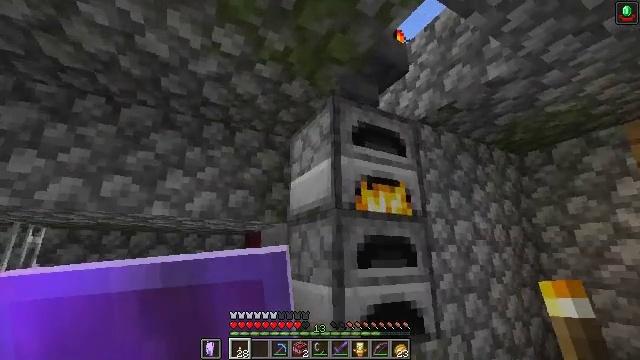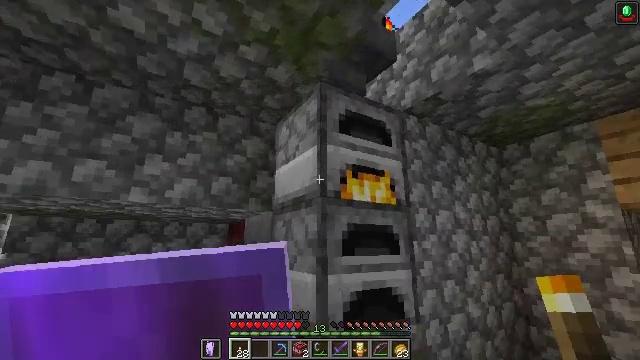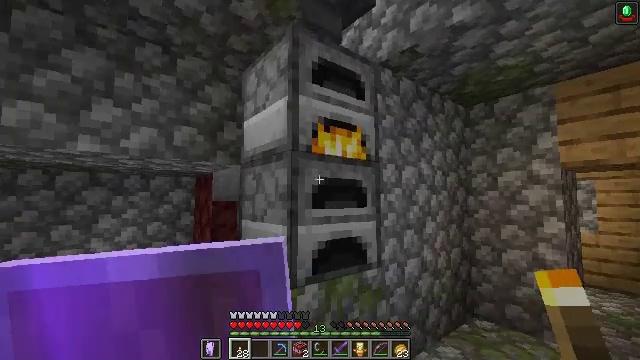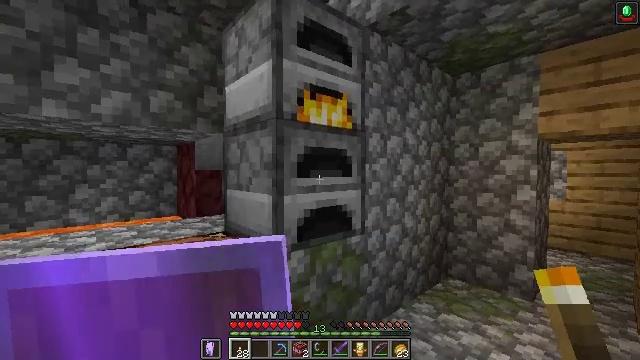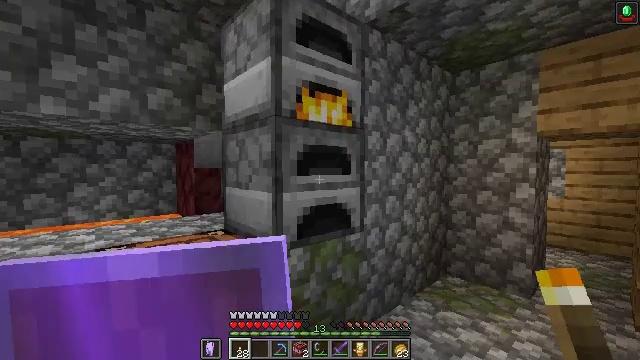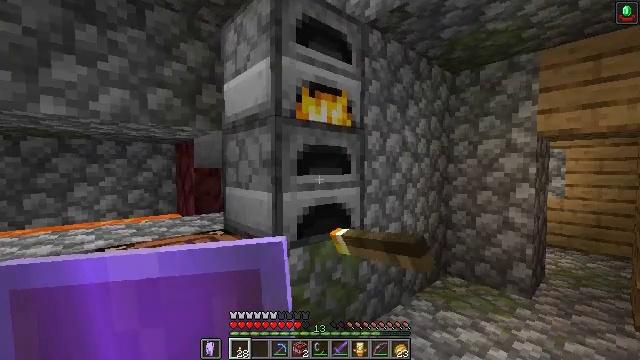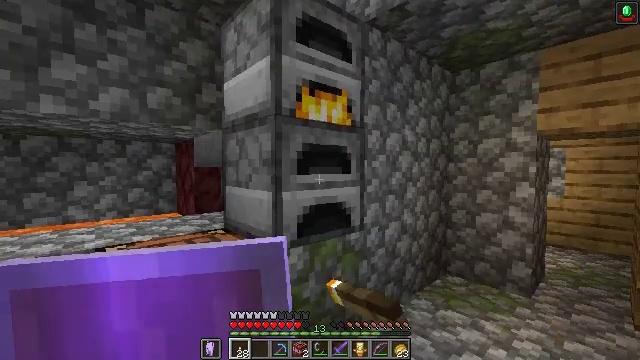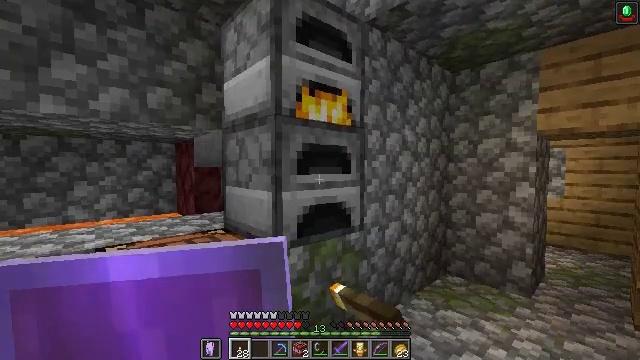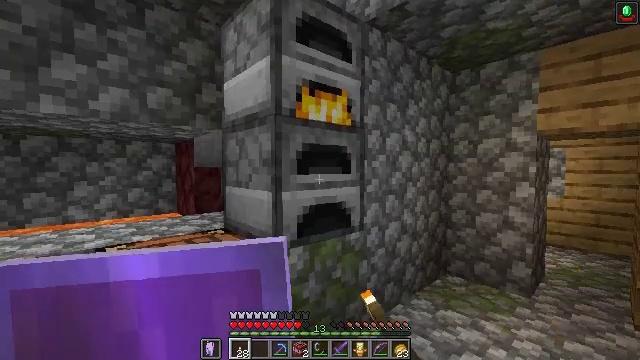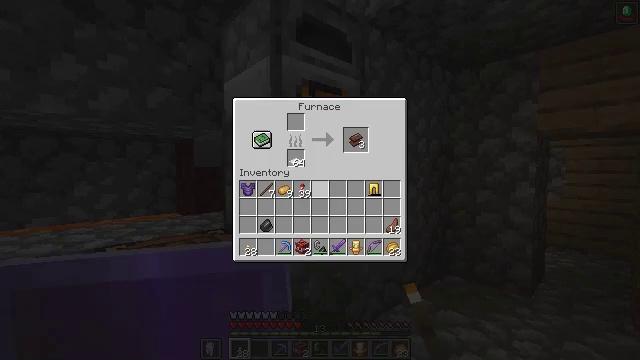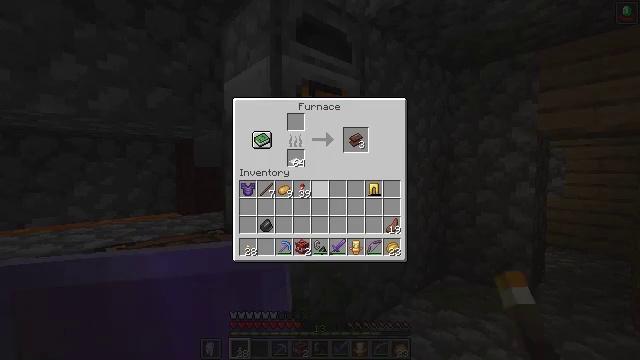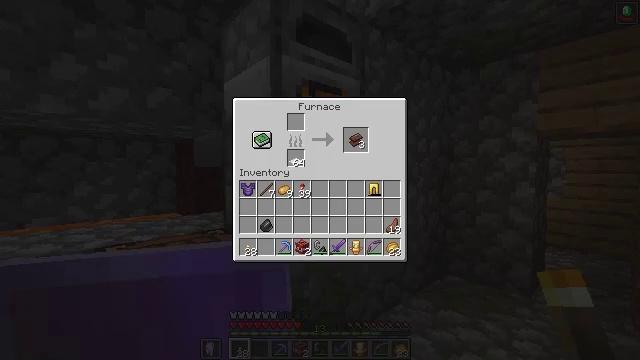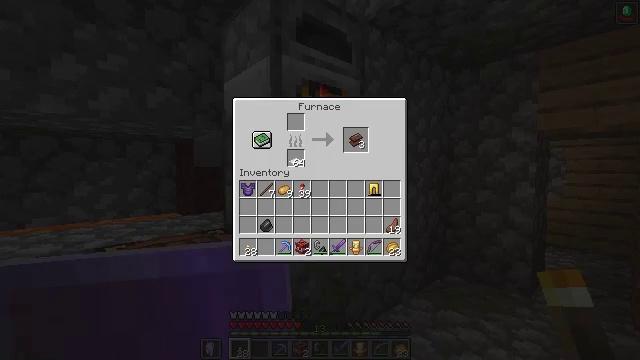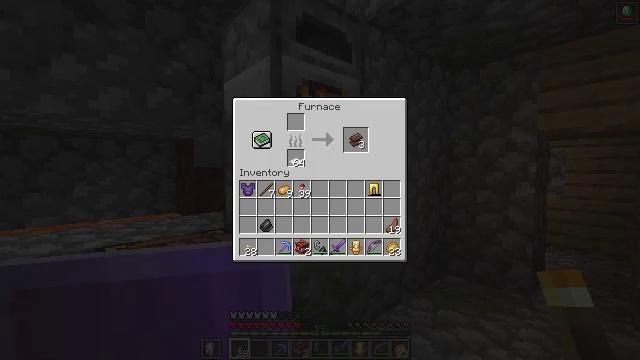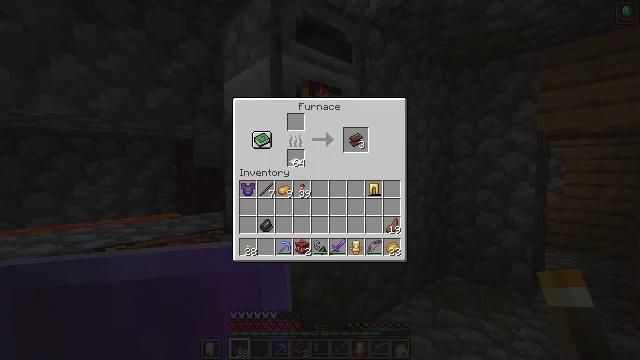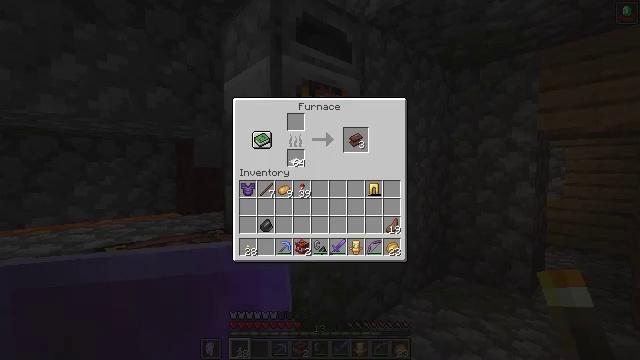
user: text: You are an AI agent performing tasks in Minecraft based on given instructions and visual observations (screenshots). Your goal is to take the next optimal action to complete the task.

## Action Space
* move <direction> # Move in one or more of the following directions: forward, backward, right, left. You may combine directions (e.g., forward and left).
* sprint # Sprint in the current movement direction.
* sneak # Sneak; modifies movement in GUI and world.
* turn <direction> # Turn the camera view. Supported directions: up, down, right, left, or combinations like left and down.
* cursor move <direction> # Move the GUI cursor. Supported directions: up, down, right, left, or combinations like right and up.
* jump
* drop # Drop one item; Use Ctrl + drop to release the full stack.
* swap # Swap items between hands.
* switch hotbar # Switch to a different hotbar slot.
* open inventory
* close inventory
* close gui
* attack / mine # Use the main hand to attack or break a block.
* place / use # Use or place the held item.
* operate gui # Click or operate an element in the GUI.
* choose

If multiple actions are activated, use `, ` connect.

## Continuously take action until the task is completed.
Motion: motion action
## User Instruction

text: Craft a netherite scrap.
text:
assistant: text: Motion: turn right and down
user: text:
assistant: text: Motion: turn right and down
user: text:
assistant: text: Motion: turn right and down
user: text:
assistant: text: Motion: use / place
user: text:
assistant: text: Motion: use / place
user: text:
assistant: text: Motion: use / place
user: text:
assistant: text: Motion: no_op
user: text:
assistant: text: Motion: no_op
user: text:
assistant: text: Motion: open gui
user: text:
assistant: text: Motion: no_op
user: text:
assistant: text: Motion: sneak
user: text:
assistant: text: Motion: sneak, cursor move right and up
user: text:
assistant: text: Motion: sneak, cursor move right and up
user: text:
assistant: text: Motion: sneak, cursor move right
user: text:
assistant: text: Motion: sneak
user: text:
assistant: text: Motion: sneak
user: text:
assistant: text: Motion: sneak
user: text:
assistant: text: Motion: sneak
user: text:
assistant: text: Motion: sneak
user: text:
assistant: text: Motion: sneak
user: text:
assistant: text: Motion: sneak
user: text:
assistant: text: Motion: sneak, choose
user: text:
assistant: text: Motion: sneak, choose
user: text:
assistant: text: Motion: sneak, choose
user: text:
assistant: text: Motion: sneak
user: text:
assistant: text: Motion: sneak
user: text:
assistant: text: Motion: sneak